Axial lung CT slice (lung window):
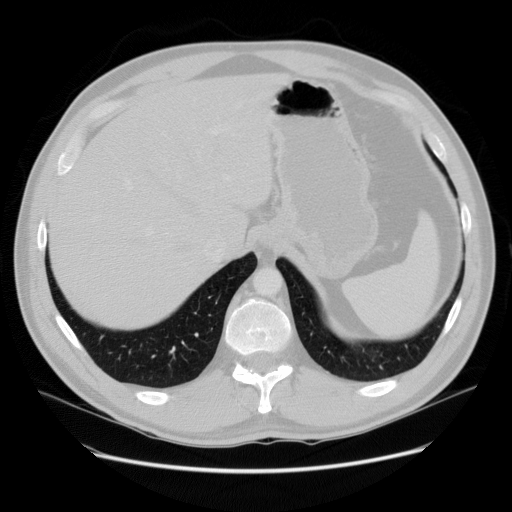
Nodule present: no